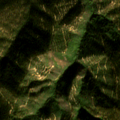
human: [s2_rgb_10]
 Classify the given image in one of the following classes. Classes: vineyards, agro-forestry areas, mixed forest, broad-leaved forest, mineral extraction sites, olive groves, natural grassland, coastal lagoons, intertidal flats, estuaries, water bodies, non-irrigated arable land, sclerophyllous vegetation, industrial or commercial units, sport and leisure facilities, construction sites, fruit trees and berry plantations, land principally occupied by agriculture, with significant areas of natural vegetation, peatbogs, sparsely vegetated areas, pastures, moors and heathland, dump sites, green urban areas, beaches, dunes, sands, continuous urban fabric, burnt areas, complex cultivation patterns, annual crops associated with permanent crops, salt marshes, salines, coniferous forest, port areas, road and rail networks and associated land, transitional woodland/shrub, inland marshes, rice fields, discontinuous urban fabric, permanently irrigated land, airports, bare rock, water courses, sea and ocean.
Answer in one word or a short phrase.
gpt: broad-leaved forest